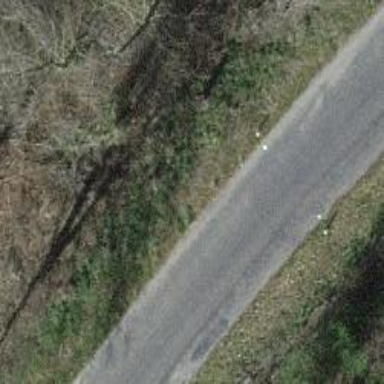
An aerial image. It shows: Tertiary road.